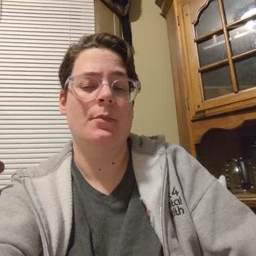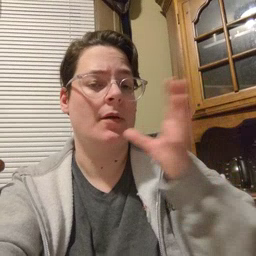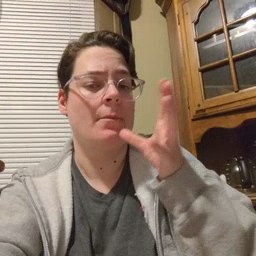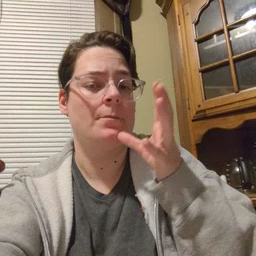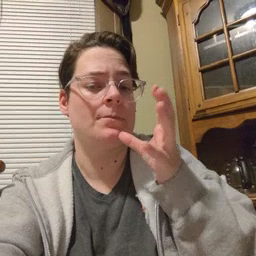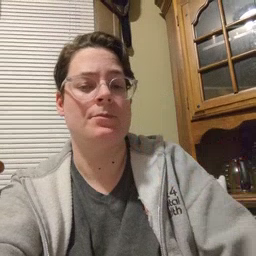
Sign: mom